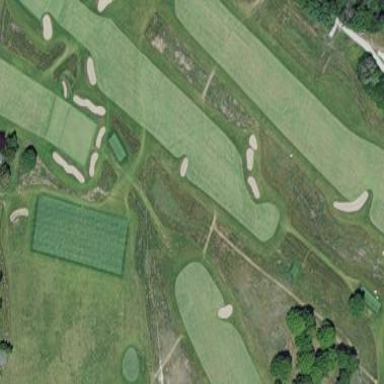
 part of golf course fairway. It is used for the sport of golf."